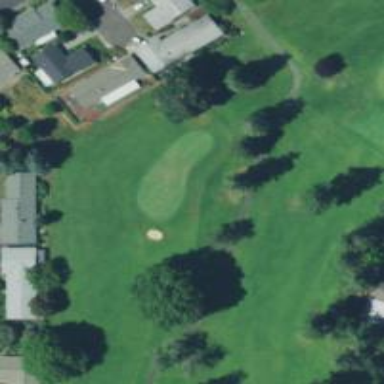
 specifically mown fairway on golf course."